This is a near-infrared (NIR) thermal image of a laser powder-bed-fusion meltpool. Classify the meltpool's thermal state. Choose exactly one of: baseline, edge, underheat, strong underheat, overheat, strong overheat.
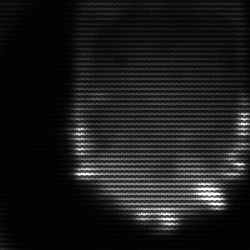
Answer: strong underheat